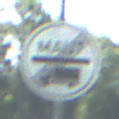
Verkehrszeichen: EndeMautpflicht
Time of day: Midday
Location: Outdoor (Nature)
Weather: Clear
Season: NotSpecified
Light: Natural